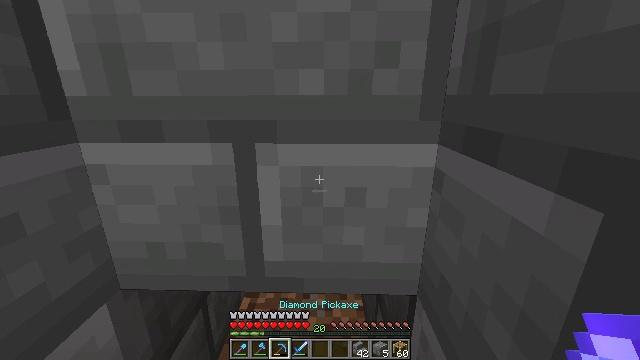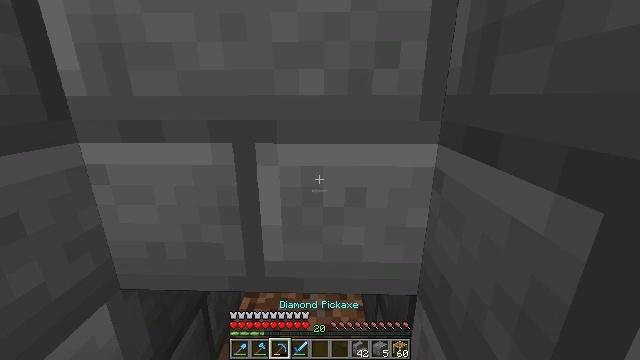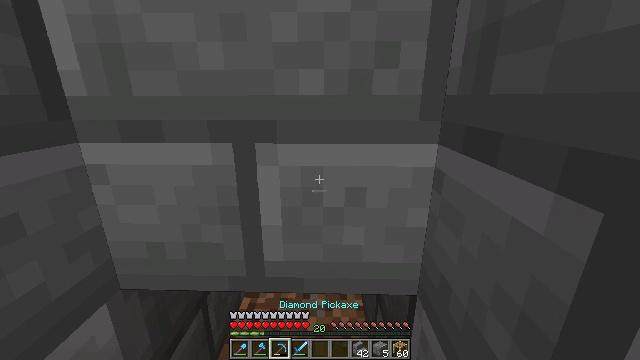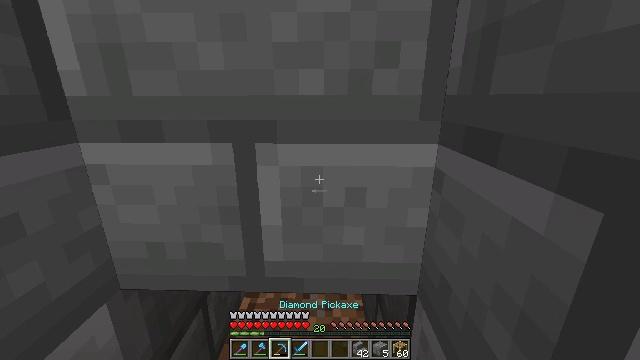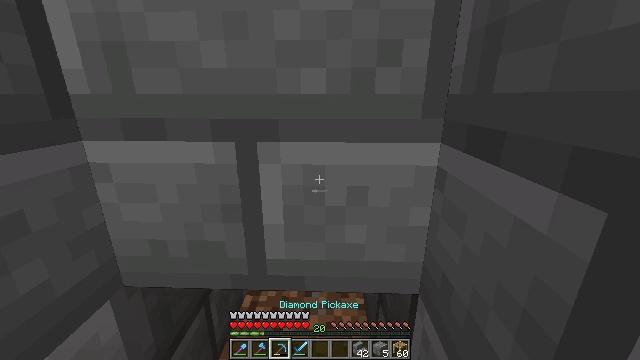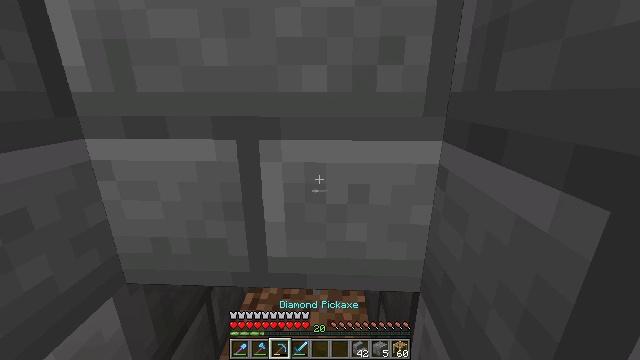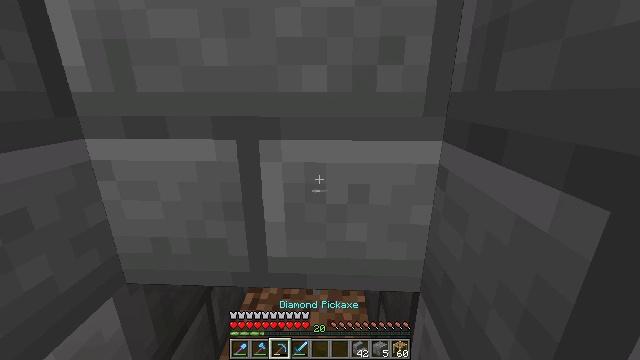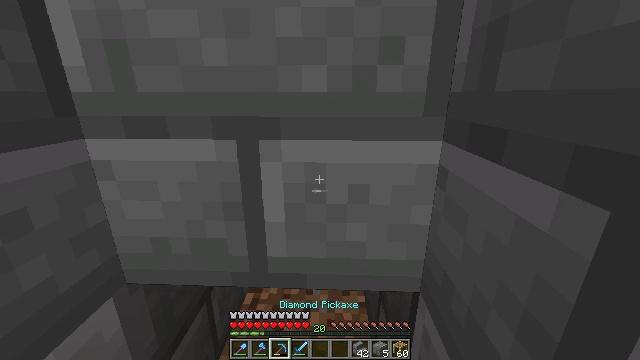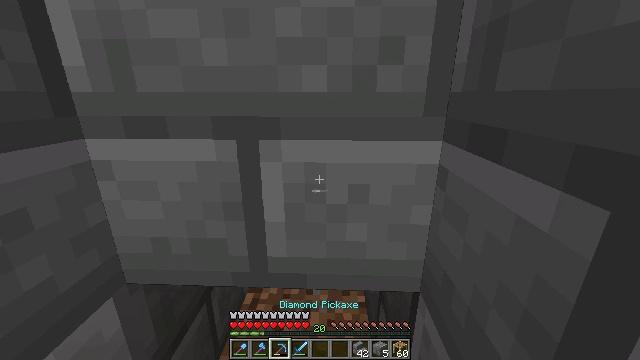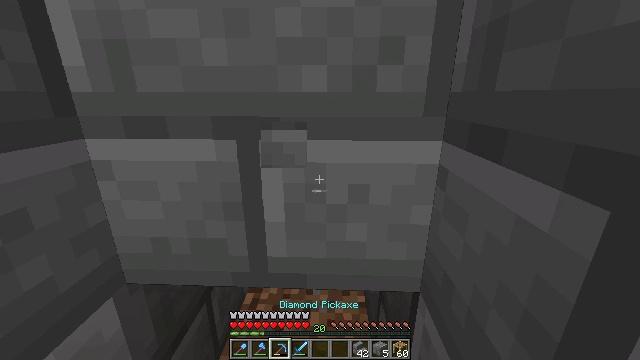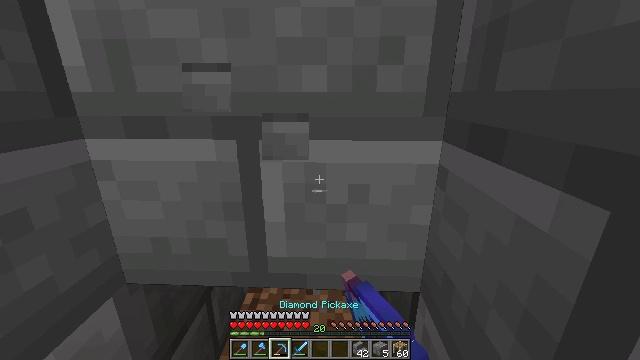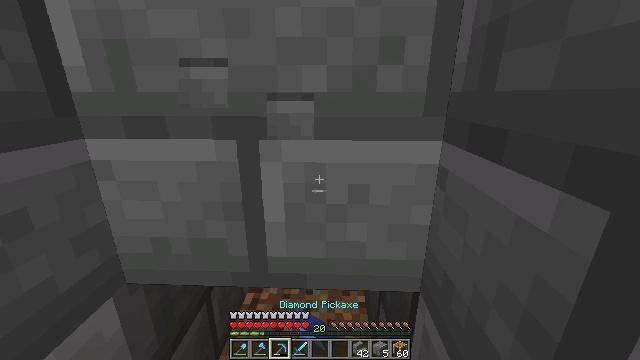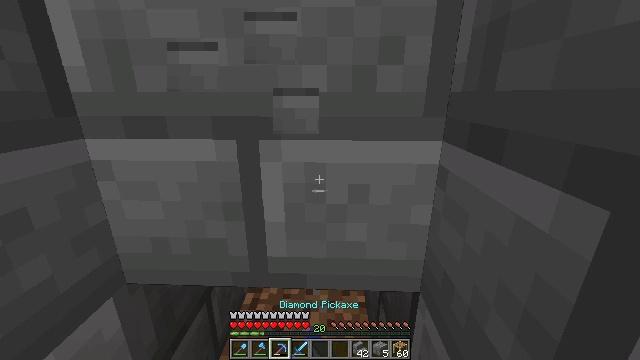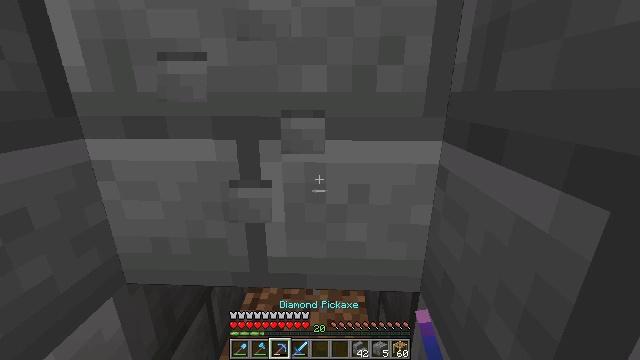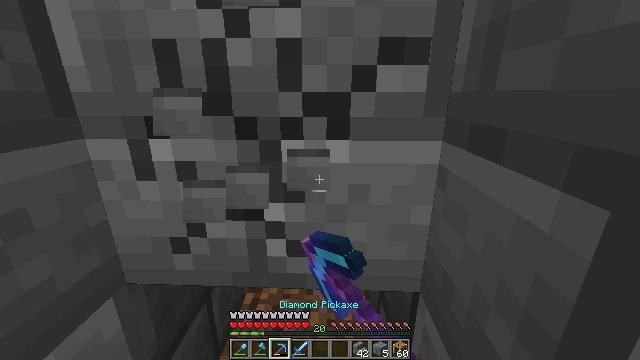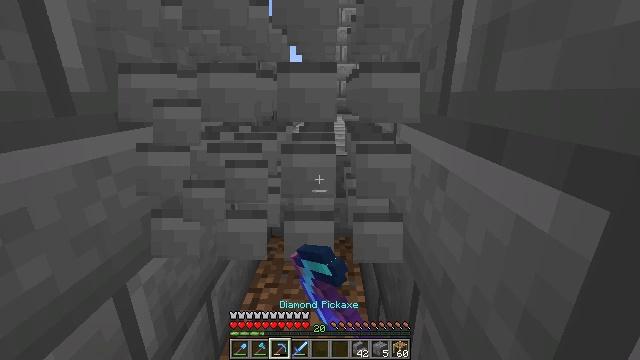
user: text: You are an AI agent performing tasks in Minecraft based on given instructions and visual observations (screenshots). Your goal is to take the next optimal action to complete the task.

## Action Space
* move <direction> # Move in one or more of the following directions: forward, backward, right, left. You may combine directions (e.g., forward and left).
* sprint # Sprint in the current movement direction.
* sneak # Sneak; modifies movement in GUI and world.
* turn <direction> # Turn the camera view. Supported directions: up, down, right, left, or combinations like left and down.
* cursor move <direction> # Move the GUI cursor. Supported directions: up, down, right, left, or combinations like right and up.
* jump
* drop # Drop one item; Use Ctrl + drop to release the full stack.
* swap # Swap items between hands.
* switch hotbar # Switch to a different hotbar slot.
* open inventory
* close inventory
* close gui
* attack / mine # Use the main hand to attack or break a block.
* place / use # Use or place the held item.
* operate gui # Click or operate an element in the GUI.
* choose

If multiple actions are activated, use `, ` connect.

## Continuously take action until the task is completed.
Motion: motion action
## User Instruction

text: Get stone bricks for construction purposes.
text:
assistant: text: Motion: no_op
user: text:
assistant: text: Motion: no_op
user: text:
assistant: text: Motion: no_op
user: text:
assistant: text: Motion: no_op
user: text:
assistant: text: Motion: no_op
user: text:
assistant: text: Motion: no_op
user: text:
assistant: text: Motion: no_op
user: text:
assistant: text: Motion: no_op
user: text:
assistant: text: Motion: attack / mine
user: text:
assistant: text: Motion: attack / mine
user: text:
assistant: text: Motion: attack / mine
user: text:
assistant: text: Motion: attack / mine
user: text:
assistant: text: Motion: attack / mine
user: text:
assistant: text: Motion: attack / mine
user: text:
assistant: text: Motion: attack / mine
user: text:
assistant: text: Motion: attack / mine
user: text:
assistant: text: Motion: no_op
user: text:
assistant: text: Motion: no_op
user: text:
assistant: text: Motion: no_op
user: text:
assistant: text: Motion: no_op